Question: My TA solve this problem, Number of Prime Implicant (PI) for
'''
f(a,b,c,d)= Sigma m(0,2,4,5,8,10,11,13,15)
'''
is 7 and number of Essential PI (EPI) is 1. how this will be calculated? I think it's wrong. any idea?
My solution is :

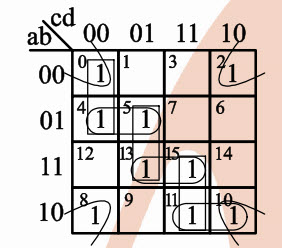
Answer: In order to provide you more of a learning opportunity, I will do the process for determining PI and EPI graphically on another function, similar to yours. You can use the exact same method to then solve the numbers for function you gave in your question. Note, there are multiple ways to determine PI and EPI, but I like the Kmap method as it illustrates the concept nicely. [NOTE: After the OP adding his solutions, I amended my answer to include the original function]
Example:
Lets say we have this function:
'g(a,b,c,d) = Sigma m(0,4,7,9,10,11,12,13,15)'
And we want to determine the number of Prime Implicants (PI) and Essential Prime Implicants (<URL>.
The first step is to generate the Kmap (<URL>:

Now we have to find the largest coverings for all the terms of the Kmap. The number of these largest covers is the number of PI and each largest covering is a prime implicant (ie, a implicant, or partial function, that cannot be further simplified with any other implicant to form a more general implicant, or bigger covering). Such a covering is like this:

Now that we have the covering, we can count these largest coverings. There are 6, so there are 6 PIs and these coverings represent them. Now, to get the number of EPI, we need to look and see how many terms in our Kmap are covered by one and only one covering. Looking over the terms, these are 0 (covered only by blue), 7 (covered only by green), 9 (covered only by orange), and 10 (covered only by cyan). Thus, there are 4 EPIs.
Now, try this method on your problem and see what numbers you get!
[Update: Heres the information about your solution]
Both you Kmap and covering seems good to me:

As you can see from your covering, there are 7 total coverings of largest size; 6 along the diagonal and 1 large one covering the four corners. Thus, as described above, there are 7 PIs. To get the EPIs, we need to see how many of these PIs uniquely cover one of the terms, ie find terms covered by one and only one of our PIs, and those are the EPIs. Looking at the Kmap, only the corners with terms 8 and 2 are solely covered by one PI (ie, the 4 corners covering). While there are two terms, they share the save covering, and remember that coverings are implicants. So, as there is only one covering including terms covered by one and only one covering, there is only 1 EPI. (So, your TA was correct; 7 PIs, and 1 EPI).